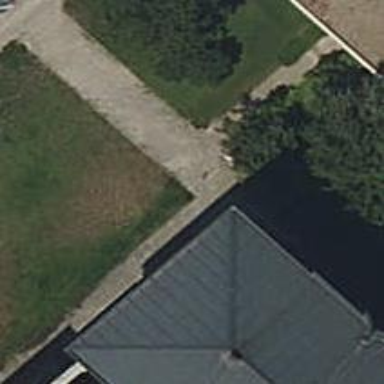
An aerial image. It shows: Paved sidewalk.